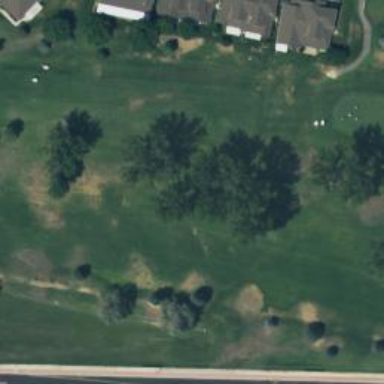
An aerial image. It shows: Golf hole.